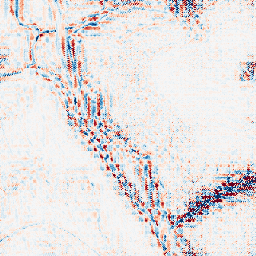
Category: wavelet
Decomposition family: wavelet_reverse_biorthogonal
Decomposition parameters: wavelet: rbio3.5
level: 3
Upsampling method: regularized
Upsampling parameters: scale: 4
lambda_reg: 0.1
Upsampling scale: 4